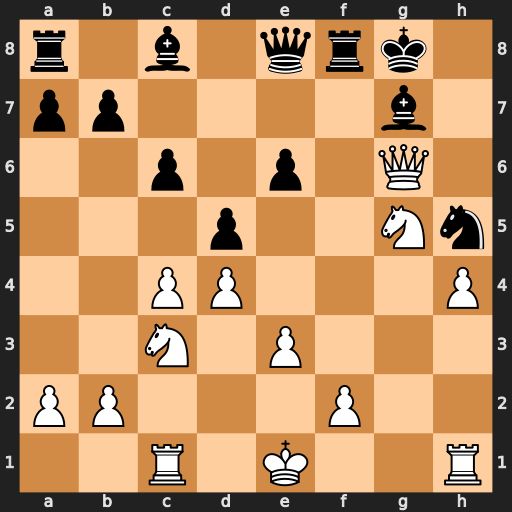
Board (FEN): r1b1qrk1/pp4b1/2p1p1Q1/3p2Nn/2PP3P/2N1P3/PP3P2/2R1K2R
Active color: w
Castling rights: K
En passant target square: -
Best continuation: Qh7#